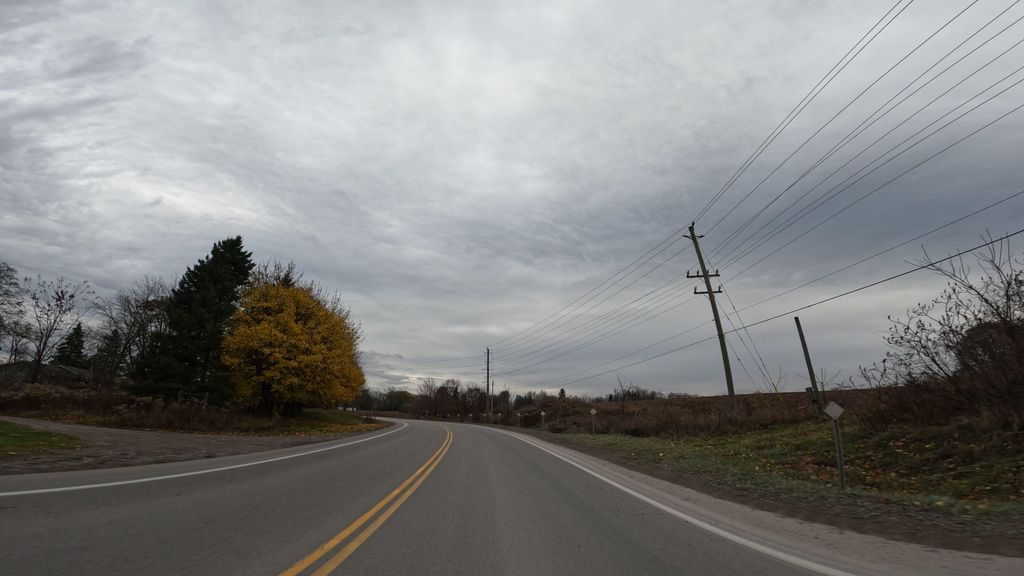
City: hamilton